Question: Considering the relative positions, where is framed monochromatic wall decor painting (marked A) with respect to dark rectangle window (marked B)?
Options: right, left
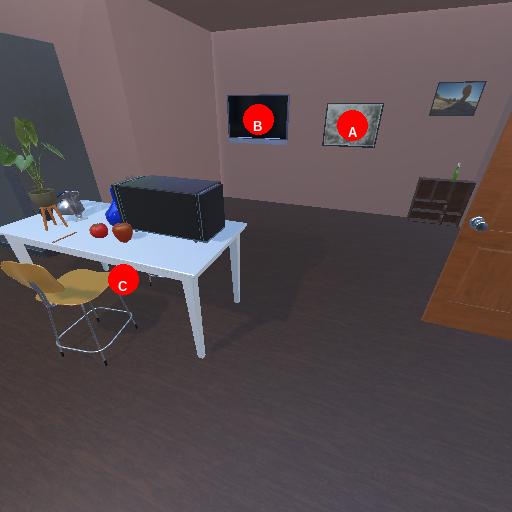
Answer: right